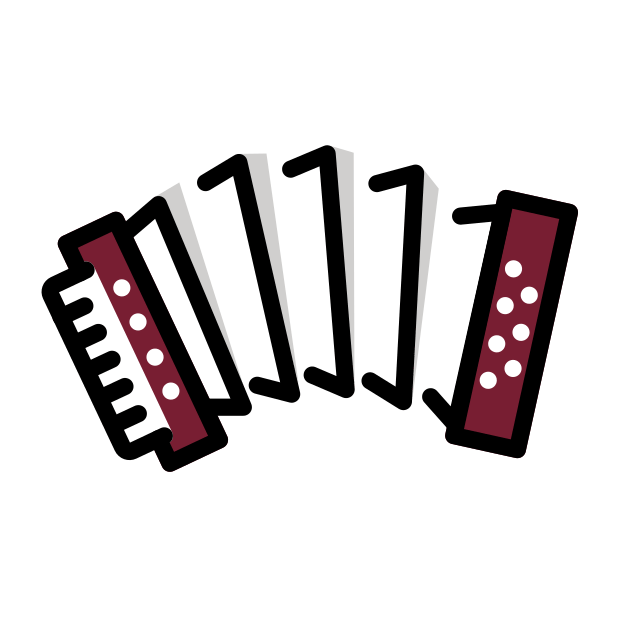
accordion